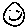
Label: smiley face